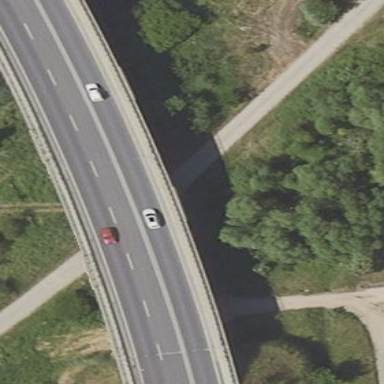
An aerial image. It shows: Man-made bridge.